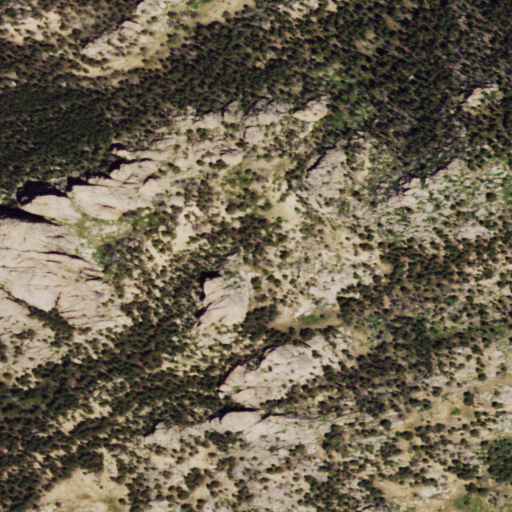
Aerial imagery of mountain in Wyoming named The Needles containing evergreen forest, shrub, and grassland